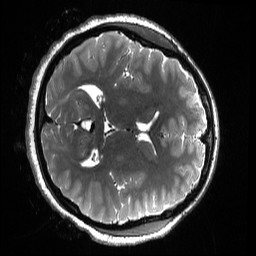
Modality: T2w
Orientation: axial
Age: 21
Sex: female